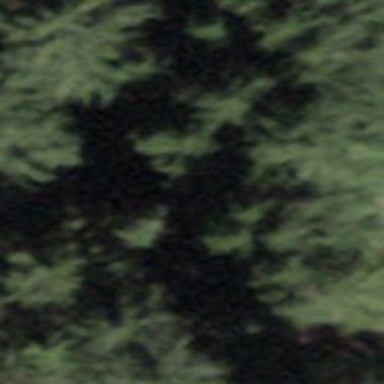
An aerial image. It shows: Forest area.